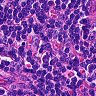
Metastatic tissue present: no